Question: I'm using Morris charts with angular to show graphical reports in which the data comes from our backend server via an rest API call.
I'm able to see the retrieved data in console log but it's not displaying in charts. I found that the directive barchart is getting loaded before the api call and hence displaying data available in $scope.myModel.
I'm trying to find if there is some way in angular which can help me to reload the directive when data is received from api call. Could someone help me with this?
Bar Chart generated from code:

Here's my code
'''
var sampleApp = angular.module('sample',[]);
sampleApp.directive('barchart', function() {
return {
// required to make it work as an element
restrict: 'E',
template: '<div></div>',
replace: true,
// observe and manipulate the DOM
link: function($scope, element, attrs) {
var data = $scope[attrs.data],
xkey = $scope[attrs.xkey],
ykeys= $scope[attrs.ykeys],
labels= $scope[attrs.labels];
Morris.Bar({
element: element,
data: data,
xkey: xkey,
ykeys: ykeys,
labels: labels
});
}
};
});
sampleApp.controller('sampleController',function($scope, $http){
$scope.values = []
$scope.xkey = 'range';
$scope.ykeys = ['total_tasks', 'total_overdue'];
$scope.labels = ['Total Tasks', 'Out of Budget Tasks'];
$http.get('http://api.*******.com/api/getAppID/?parameter=whatsapp').success( function(res) {
if(!res.error) {
if(res.status==1) res.status=true
else res.status=false
$scope.values[0] = res.metrices.total_shares
$scope.values[1] = res.metrices.unique_share_count
$scope.values[2] = res.metrices.total_clicks
$scope.values[3] = res.metrices.total_downloads
}
})
$scope.myModel = [
{ range: 'January', total_tasks: $scope.values[0], total_overdue: 5 },
{ range: 'January', total_tasks: $scope.values[1], total_overdue: 8 },
{ range: 'January', total_tasks: $scope.values[2], total_overdue: 1 },
{ range: 'January', total_tasks: $scope.values[3], total_overdue: 6 }
];
});
'''
HTML PART:
'''
<!DOCTYPE html>
<html>
<head>
<link rel="stylesheet" href="http://cdn.oesmith.co.uk/morris-0.4.3.min.css">
<script src="http://ajax.googleapis.com/ajax/libs/jquery/1.10.1/jquery.min.js"></script>
<script src="https://ajax.googleapis.com/ajax/libs/angularjs/1.0.7/angular.min.js"></script>
<script src="//cdnjs.cloudflare.com/ajax/libs/raphael/2.1.0/raphael-min.js"></script>
<script src="http://cdn.oesmith.co.uk/morris-0.4.3.min.js"></script>
<script src="js/sample.js"></script>
<meta charset=utf-8 />
</head>
<body ng-app="sample" ng-controller="sampleController">
<barchart xkey="xkey" ykeys="ykeys" labels="labels" data="myModel"></barchart>
</body>
'''
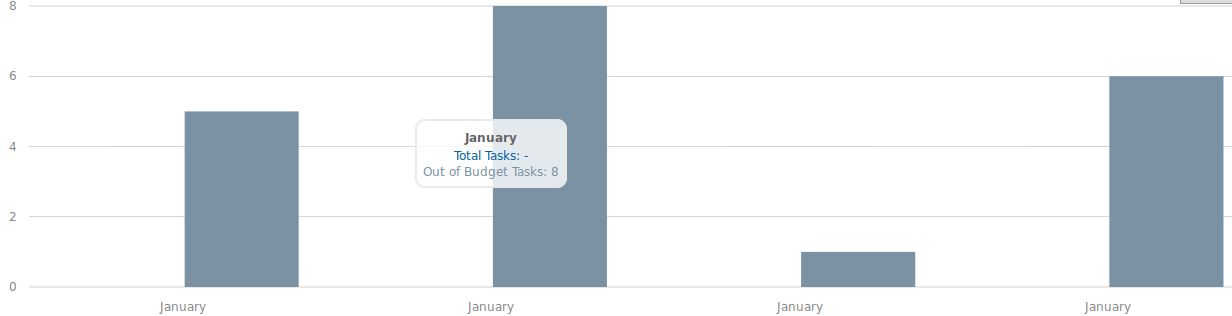
Answer: You don't need the 'flag' variable, you need to watch 'myModel' instead and you don't need to create a new Morris chart everytime model changes, second time model changes you just need to call the morris setData method.
I started my own directive starting from yours and I ended up with this code which works fine and redraws chart on window resize event, maybe someone could use it.
'''
(function () {
'use strict';
var module = angular.module('app.charts', []);
module.directive('areachart', function ($window) {
return {
restrict: 'E',
template: '<div></div>',
replace: true,
link: function ($scope, element, attrs) {
var morris;
angular.element($window).bind('resize', function () {
if (morris) {
console.log('morris resized');
morris.redraw();
}
});
attrs.$observe('value', function (val) {
if (!morris) {
console.log('creating chart');
morris = Morris.Area({
element: element,
data: angular.fromJson(val),
xkey: $scope[attrs.xkey],
ykeys: $scope[attrs.ykeys],
labels: $scope[attrs.labels]
});
} else {
console.log('setting chart values');
morris.setData(angular.fromJson(val));
}
});
}
};
});
}).call(this);
'''
HTML
'''
<areachart xkey="xkey" ykeys="ykeys" labels="labels" data-value="{{myModel}}"></areachart>
'''
In your controller:
'''
$scope.xkey = 'y';
$scope.ykeys = ['a', 'b'];
$scope.labels = ['Series A', 'Series B'];
$scope.myModel = [
{ y: '2006', a: 100, b: 90 },
{ y: '2007', a: 75, b: 65 },
{ y: '2008', a: 50, b: 40 },
{ y: '2009', a: 75, b: 65 },
{ y: '2010', a: 50, b: 40 },
{ y: '2011', a: 75, b: 65 },
{ y: '2012', a: 100, b: parseInt((Math.random() * 10000) / 10) }
'''